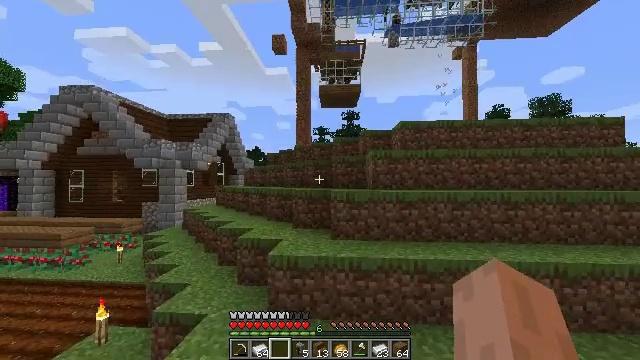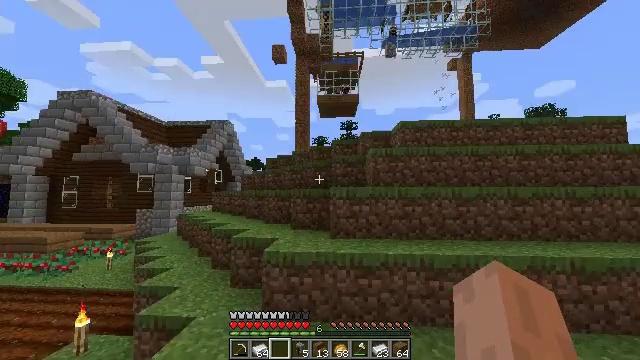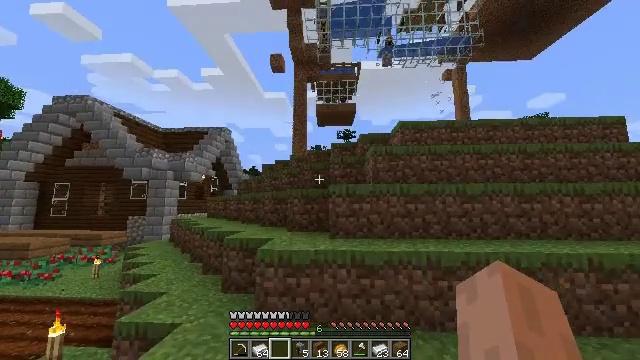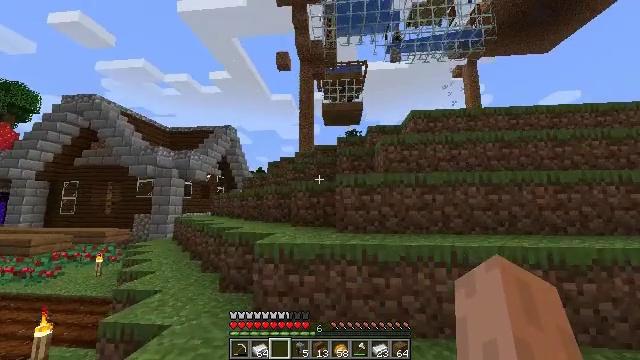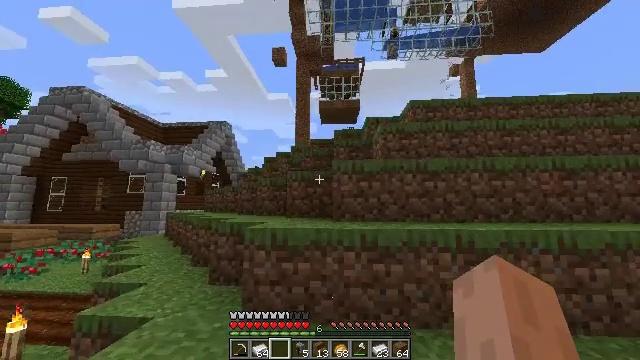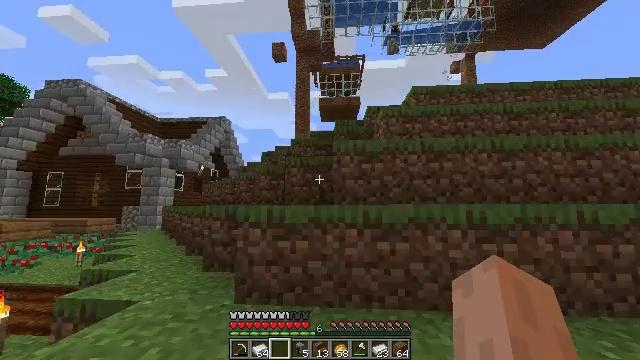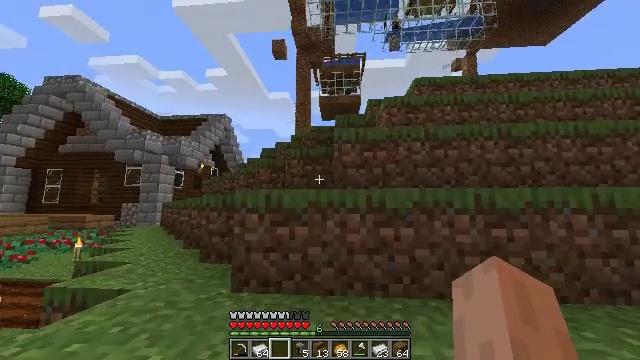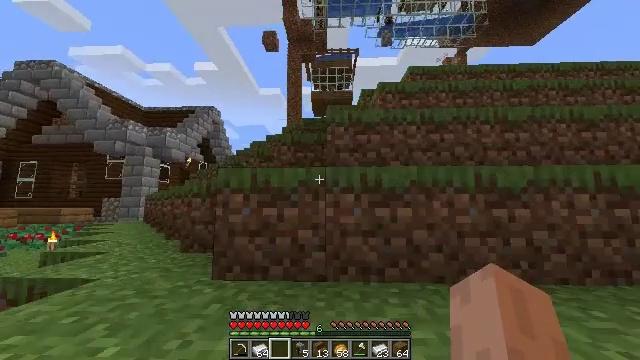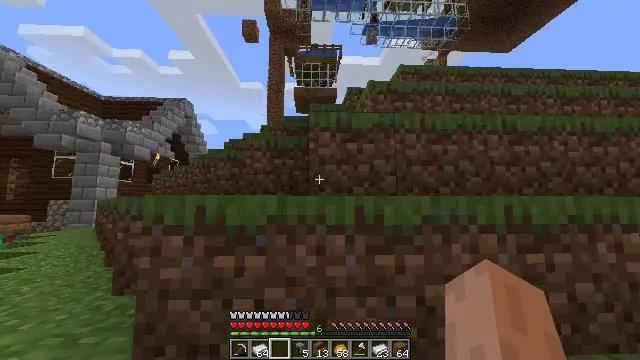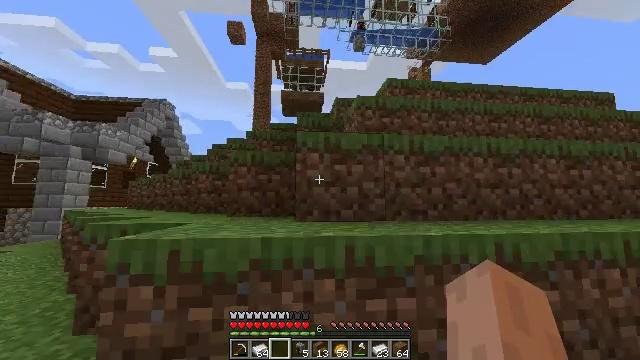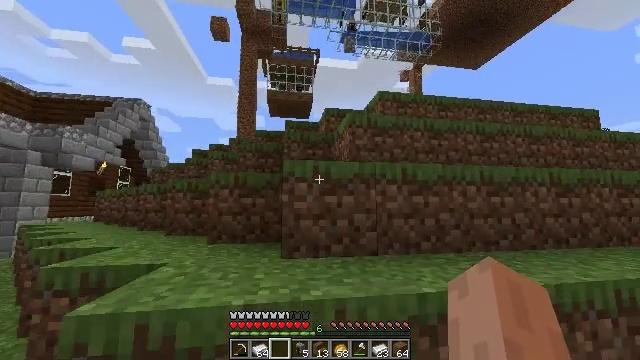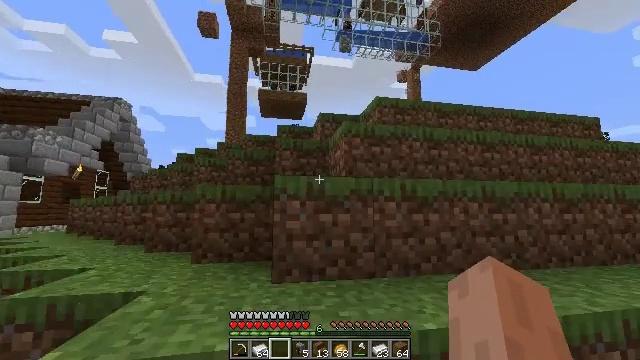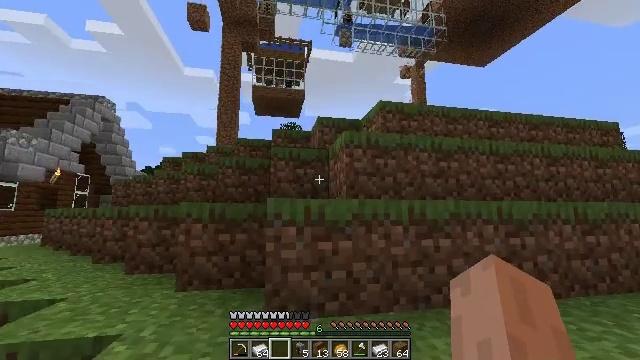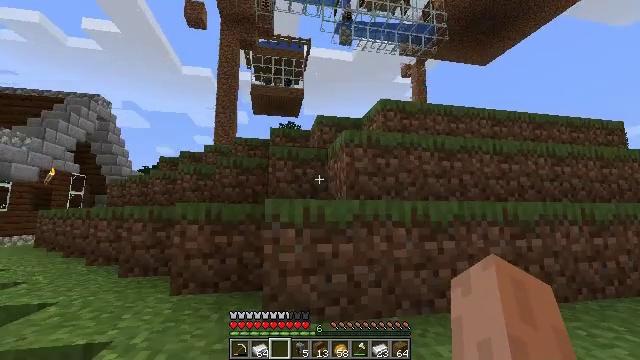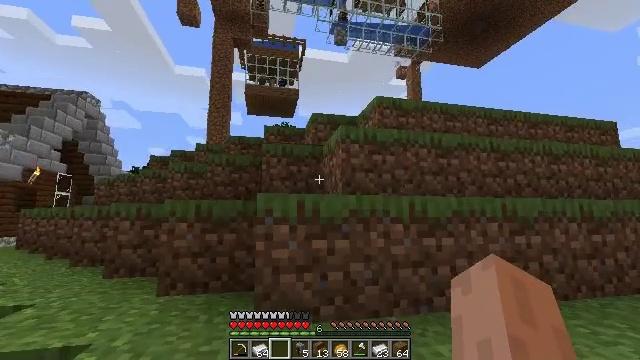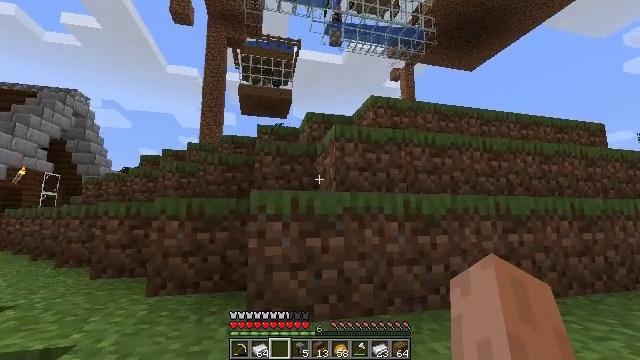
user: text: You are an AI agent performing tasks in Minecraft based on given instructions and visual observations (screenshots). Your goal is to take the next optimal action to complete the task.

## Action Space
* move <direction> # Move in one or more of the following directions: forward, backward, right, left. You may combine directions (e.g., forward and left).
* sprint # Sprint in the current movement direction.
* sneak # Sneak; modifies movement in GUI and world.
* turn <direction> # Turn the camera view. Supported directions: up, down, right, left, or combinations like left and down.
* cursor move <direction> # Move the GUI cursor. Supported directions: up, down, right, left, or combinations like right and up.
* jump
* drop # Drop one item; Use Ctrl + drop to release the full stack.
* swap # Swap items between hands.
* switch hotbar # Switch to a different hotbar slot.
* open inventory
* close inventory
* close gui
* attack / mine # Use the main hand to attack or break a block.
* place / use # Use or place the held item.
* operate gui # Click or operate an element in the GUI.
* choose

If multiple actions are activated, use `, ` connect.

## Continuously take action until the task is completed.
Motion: motion action
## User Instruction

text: Harvest spruce planks for building.
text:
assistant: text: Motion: move forward, sprint, turn up
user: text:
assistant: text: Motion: move forward, sprint, turn up
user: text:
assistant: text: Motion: move forward, sprint, turn left
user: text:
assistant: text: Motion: move forward, sprint
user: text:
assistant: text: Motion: move forward
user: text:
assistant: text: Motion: move forward
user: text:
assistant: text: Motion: move forward, turn right
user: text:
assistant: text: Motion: move forward, turn right, jump
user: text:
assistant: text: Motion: move forward, turn right, jump
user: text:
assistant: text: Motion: move forward, turn right, jump
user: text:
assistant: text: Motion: move forward, turn right, jump
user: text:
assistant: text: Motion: move forward, jump
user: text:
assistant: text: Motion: move forward, jump
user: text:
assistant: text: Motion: move forward, sprint, turn right, jump
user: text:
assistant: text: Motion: move forward, sprint, turn right, jump
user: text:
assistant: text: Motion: move forward, sprint, jump
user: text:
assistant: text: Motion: move forward, sprint, turn right, jump
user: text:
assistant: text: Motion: move forward, turn right, jump
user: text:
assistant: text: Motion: move forward, turn right, jump
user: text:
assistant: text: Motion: move forward, jump
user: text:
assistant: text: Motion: move forward, jump
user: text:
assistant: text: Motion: move forward, jump
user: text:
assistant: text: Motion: move forward, sprint, jump
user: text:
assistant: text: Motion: move forward, sprint, jump
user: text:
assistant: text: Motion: move forward, sprint, jump
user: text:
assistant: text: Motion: move forward, sprint, jump
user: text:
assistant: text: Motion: move forward, turn left and down, jump
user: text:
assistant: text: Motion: move forward, turn left and down, jump
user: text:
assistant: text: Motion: move forward, turn left and down, jump
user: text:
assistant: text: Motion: move forward, turn left and down, jump